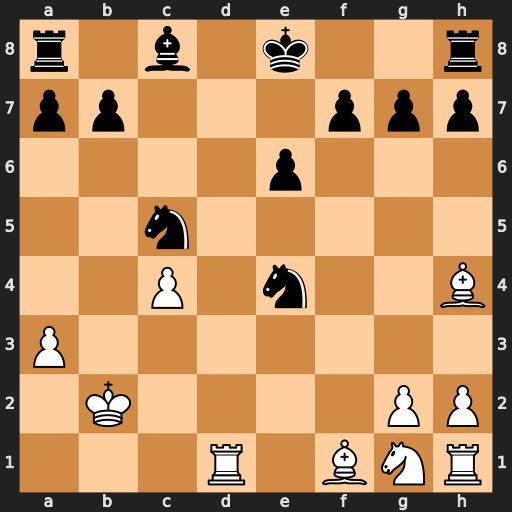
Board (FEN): r1b1k2r/pp3ppp/4p3/2n5/2P1n2B/P7/1K4PP/3R1BNR
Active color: w
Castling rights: kq
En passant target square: -
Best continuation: Rd8#